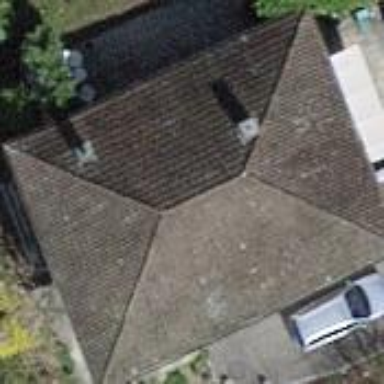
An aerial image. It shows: Building with tiled roof.